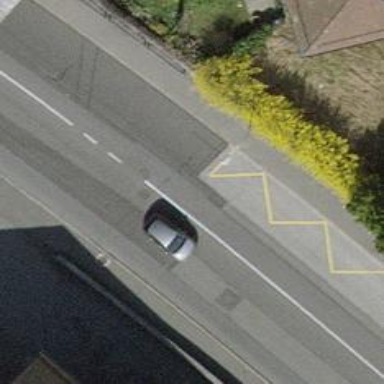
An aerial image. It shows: Platform for public transport and road usage.